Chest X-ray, PA view. Patient: 51 years old, sex M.
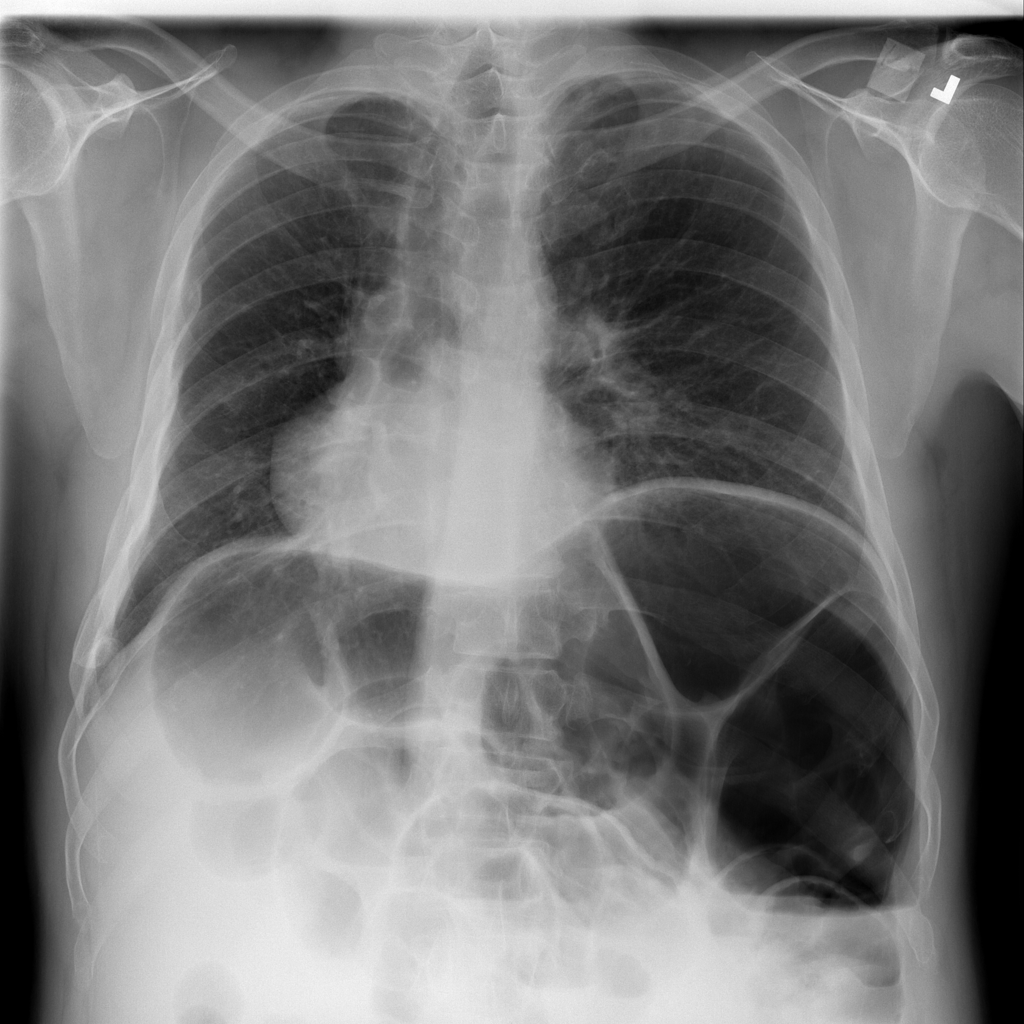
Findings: Atelectasis, Infiltration